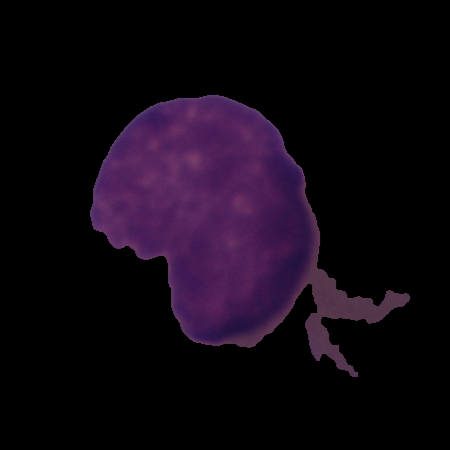
Label: cancer